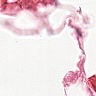
Metastatic tissue present: no